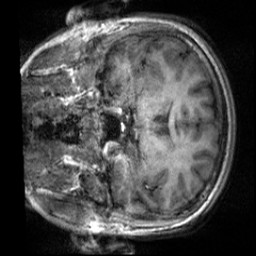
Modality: T1w
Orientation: coronal
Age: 20
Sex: female
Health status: healthy
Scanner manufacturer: siemens
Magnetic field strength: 3 T
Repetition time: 2 s
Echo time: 0.00232 s